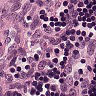
Metastatic tissue present: no